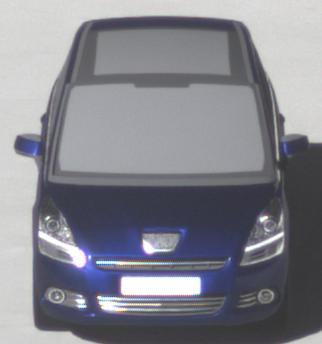
Make: Peugeot
Model: 5008 120 VTi
Detailed model: 5008 (I) Van
Model produced from: 2009/10
Model produced until: 2011/07
Doors: 5
Color: blue
Road condition: dry road
Daytime: morning or afternoon
Contrast: high contrast